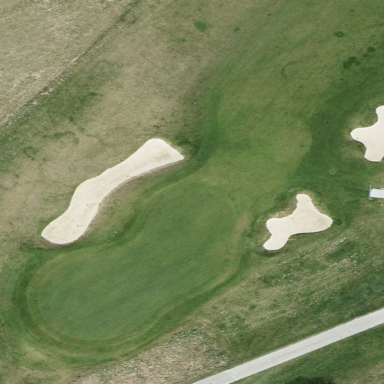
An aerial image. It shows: Golf bunker filled with sandy terrain.